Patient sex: F
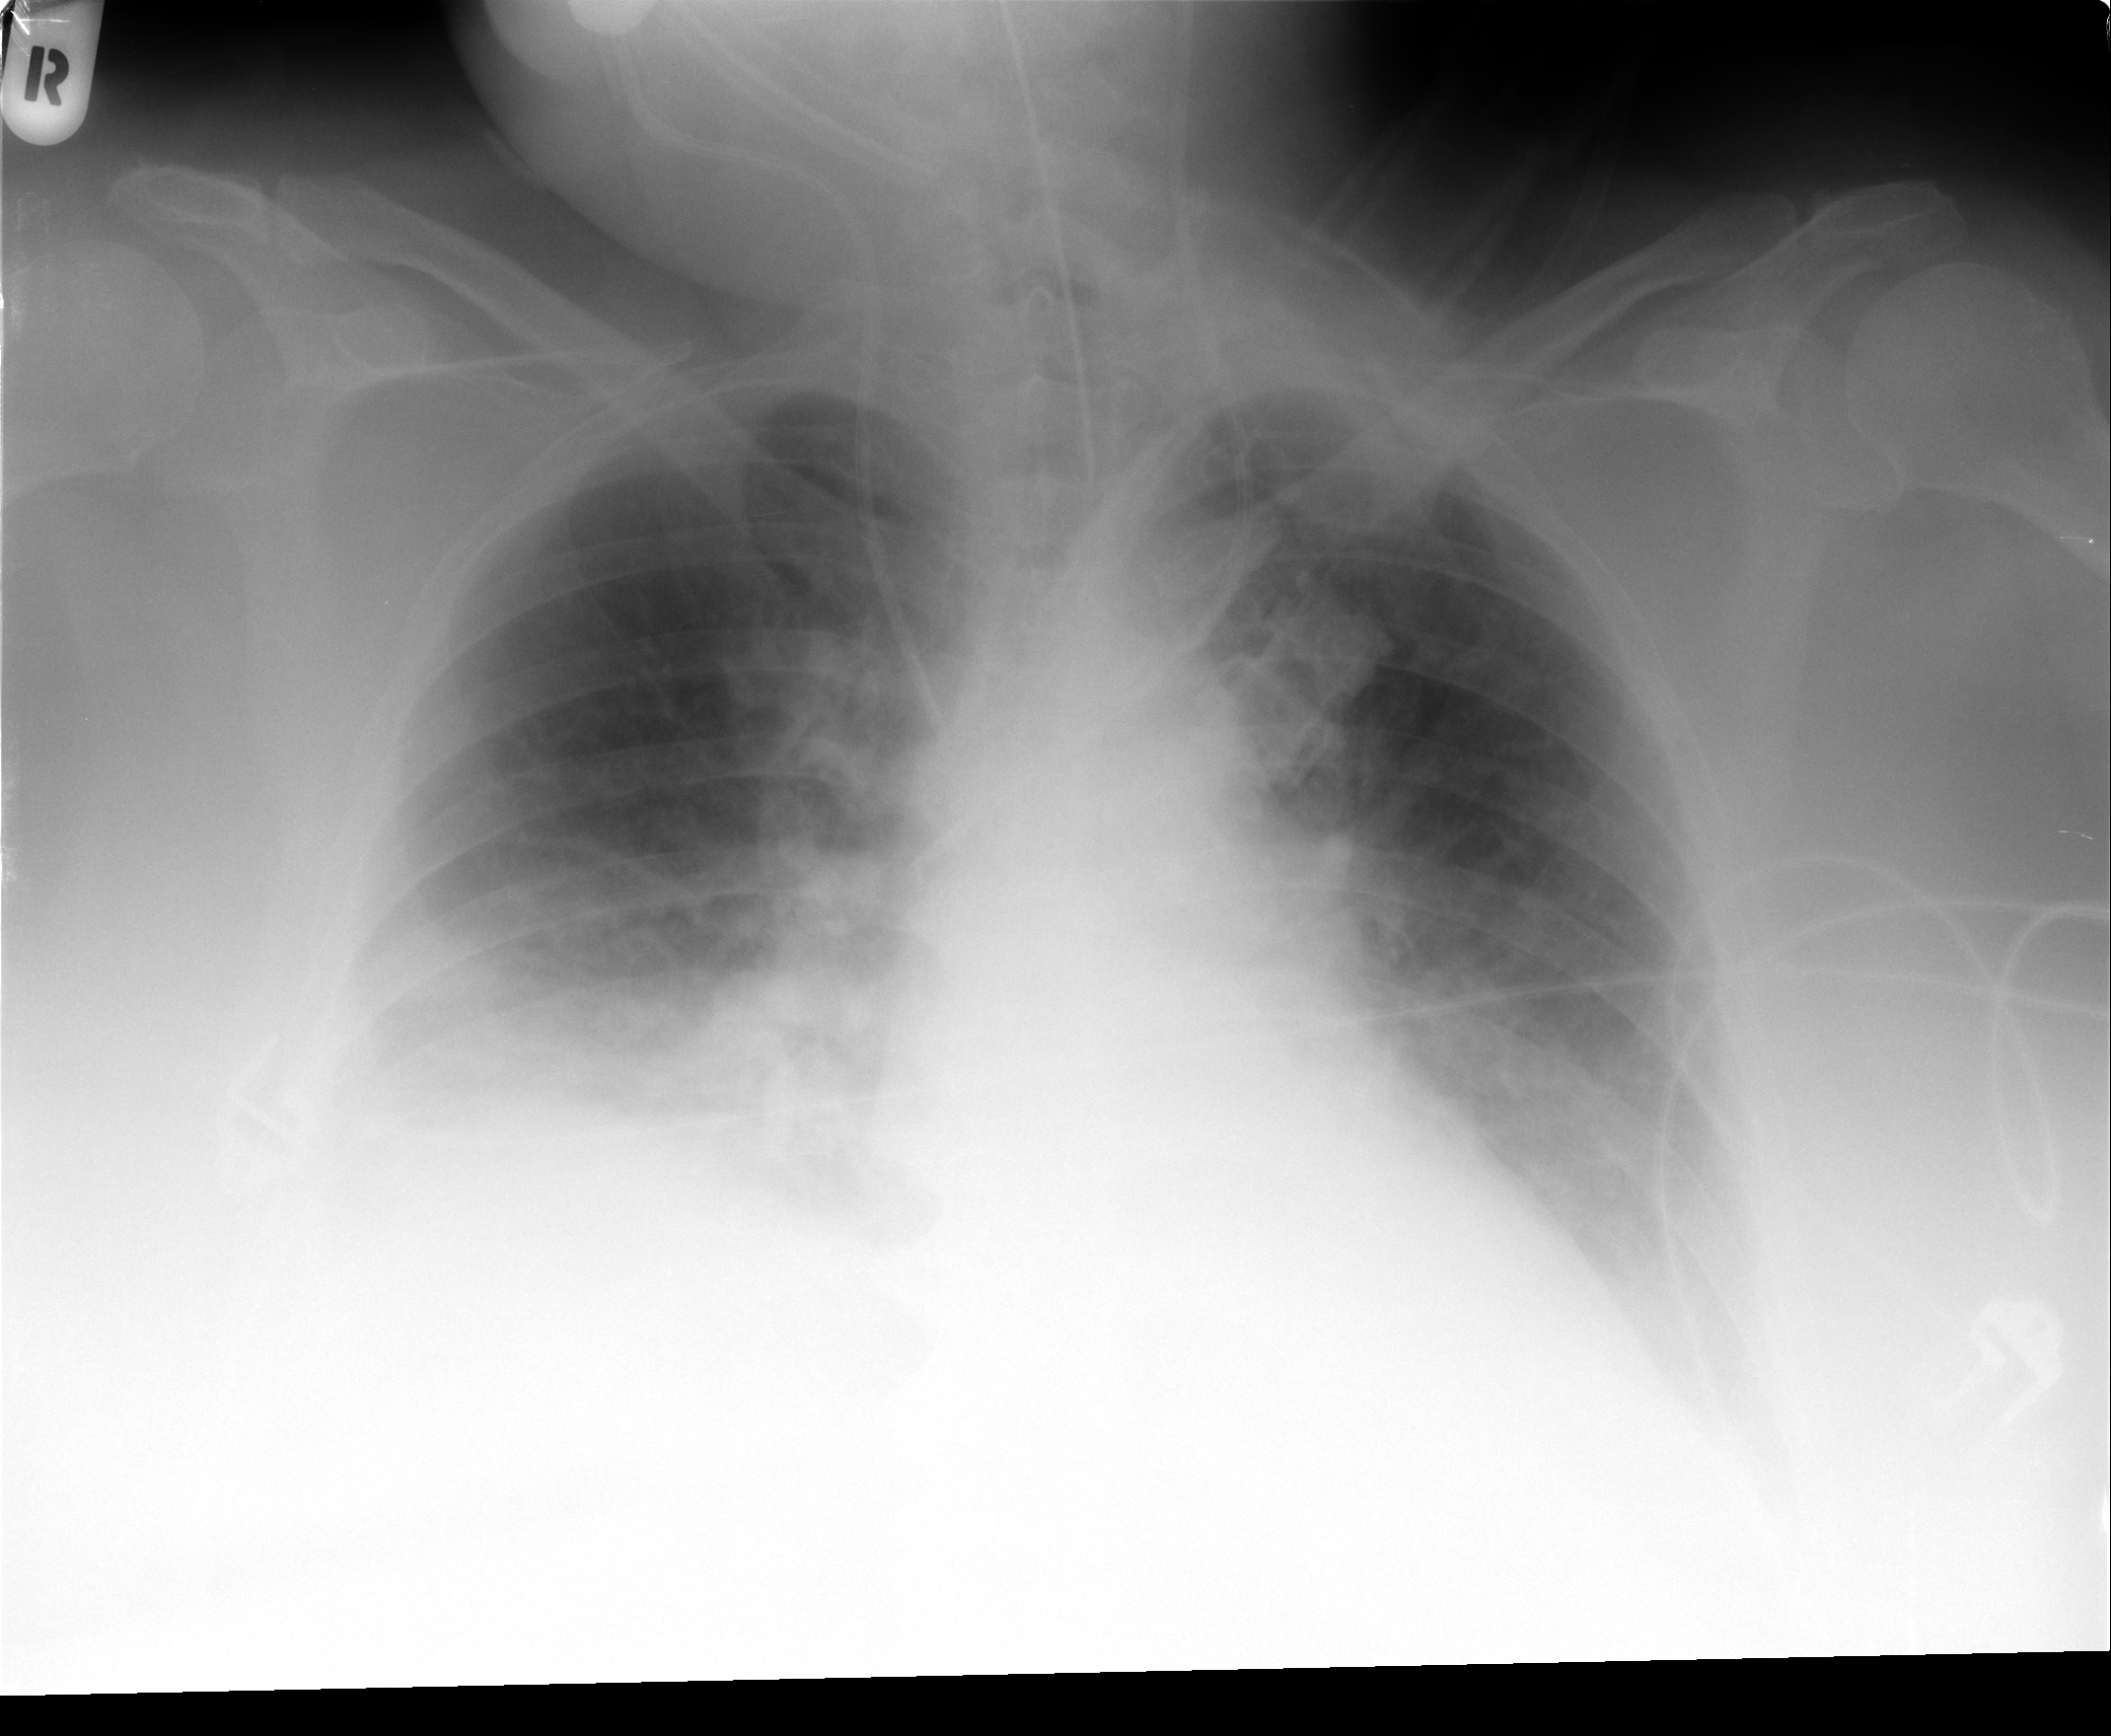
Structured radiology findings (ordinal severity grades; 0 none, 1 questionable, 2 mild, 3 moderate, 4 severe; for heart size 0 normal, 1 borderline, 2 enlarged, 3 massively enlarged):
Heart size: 0
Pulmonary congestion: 2
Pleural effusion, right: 2
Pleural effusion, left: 2
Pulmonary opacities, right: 0
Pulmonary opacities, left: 0
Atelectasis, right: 2
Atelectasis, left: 2